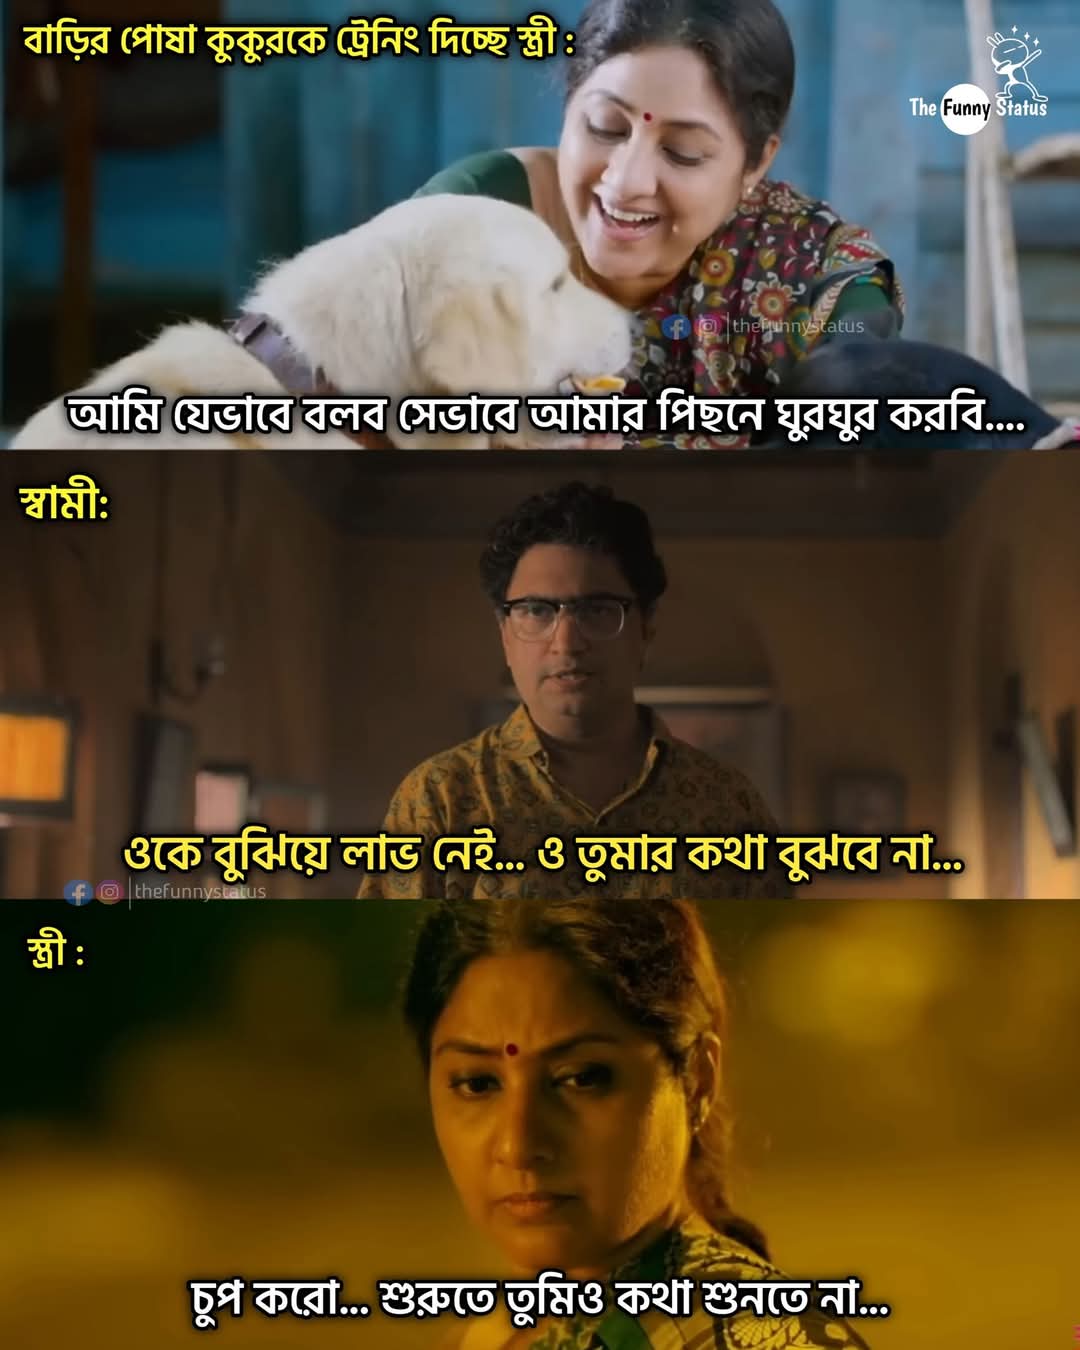
Text: বাড়ির পোষা কুকুরকে ট্রেনিং দিচ্ছে স্ত্রী :
আমি যেভাবে বলব সেভাবে আমার পিছনে ঘুরঘুর করবি....
স্বামী:
ওকে বুঝিয়ে লাভ নেই... ও তুমার কথা বুঝবে না...
স্ত্রী:
চুপ করো... শুরুতে তুমিও কথা শুনতে না...
Label: Non Hate